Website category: book
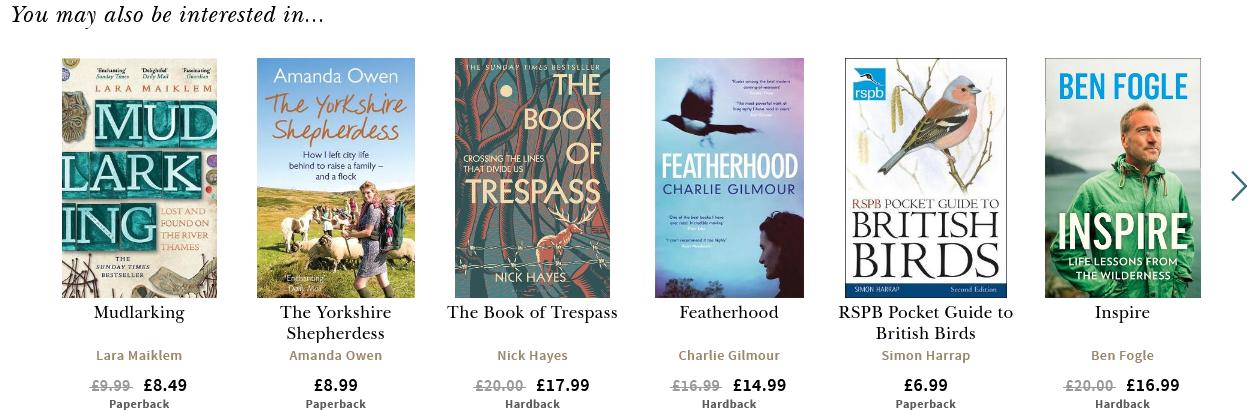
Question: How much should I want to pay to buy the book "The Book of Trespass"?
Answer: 17.99

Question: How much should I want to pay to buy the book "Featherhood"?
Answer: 14.99

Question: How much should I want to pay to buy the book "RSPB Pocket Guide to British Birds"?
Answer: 6.99

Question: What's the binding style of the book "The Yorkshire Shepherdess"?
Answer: Paperback

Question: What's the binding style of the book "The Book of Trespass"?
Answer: Hardback

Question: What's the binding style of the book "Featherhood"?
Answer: Hardback

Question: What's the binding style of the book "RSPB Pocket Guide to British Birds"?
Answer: Paperback

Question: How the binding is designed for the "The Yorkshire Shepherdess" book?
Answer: Paperback

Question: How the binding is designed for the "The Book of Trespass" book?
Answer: Hardback

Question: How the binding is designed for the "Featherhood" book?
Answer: Hardback

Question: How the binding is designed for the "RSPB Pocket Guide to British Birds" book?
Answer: Paperback

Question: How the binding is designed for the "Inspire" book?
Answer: Hardback

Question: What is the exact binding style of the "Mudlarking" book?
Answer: Paperback

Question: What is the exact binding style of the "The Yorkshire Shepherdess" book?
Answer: Paperback

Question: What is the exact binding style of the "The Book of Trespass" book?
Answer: Hardback

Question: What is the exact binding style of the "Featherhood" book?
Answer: Hardback

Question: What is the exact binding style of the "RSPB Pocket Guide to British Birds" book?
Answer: Paperback

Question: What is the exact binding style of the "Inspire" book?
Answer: Hardback

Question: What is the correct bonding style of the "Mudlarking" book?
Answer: Paperback

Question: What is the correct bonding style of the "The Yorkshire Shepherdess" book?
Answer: Paperback

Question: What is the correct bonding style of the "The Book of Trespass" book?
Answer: Hardback

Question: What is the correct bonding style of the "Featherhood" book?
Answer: Hardback

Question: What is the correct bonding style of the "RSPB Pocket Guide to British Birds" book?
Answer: Paperback

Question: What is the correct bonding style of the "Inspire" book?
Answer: Hardback

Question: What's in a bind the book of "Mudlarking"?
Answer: Paperback

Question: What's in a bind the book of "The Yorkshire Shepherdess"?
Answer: Paperback

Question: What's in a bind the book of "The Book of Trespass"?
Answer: Hardback

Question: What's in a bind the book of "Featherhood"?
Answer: Hardback

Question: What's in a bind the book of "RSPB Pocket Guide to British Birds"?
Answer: Paperback

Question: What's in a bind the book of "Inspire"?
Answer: Hardback

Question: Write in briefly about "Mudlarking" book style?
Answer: Paperback

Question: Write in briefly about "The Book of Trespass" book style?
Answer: Hardback

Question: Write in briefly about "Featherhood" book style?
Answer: Hardback

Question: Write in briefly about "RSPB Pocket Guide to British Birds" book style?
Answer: Paperback

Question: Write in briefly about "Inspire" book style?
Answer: Hardback

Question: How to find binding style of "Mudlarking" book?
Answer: Paperback

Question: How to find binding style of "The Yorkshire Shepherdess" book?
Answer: Paperback

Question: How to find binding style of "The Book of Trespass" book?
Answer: Hardback

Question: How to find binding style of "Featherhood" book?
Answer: Hardback

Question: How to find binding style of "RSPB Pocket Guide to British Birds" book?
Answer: Paperback

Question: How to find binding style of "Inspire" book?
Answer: Hardback